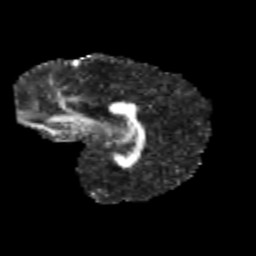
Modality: FA
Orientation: sagittal
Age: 12
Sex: female
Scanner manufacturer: siemens
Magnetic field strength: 3 T
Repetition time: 3.8 s
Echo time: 0.07 s